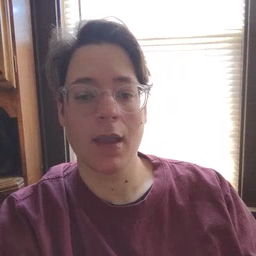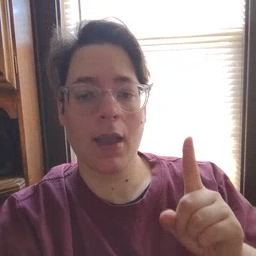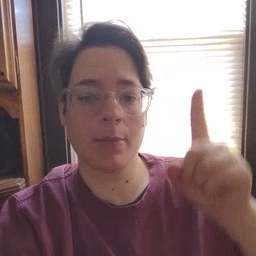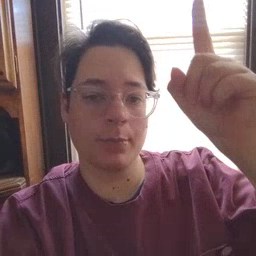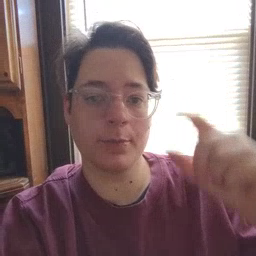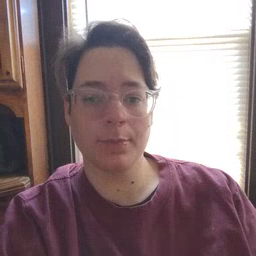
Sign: up